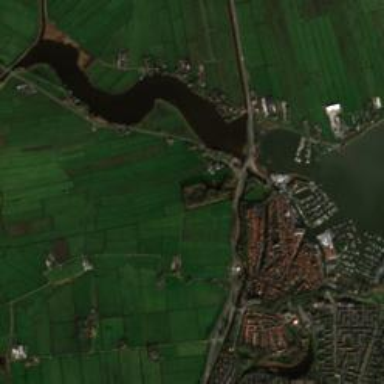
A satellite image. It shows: Canal.